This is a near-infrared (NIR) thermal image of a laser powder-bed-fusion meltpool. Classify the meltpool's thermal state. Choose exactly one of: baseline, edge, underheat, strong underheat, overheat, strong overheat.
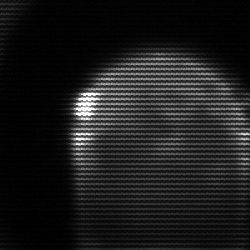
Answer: edge